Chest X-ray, PA view. Patient: 65 years old, sex M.
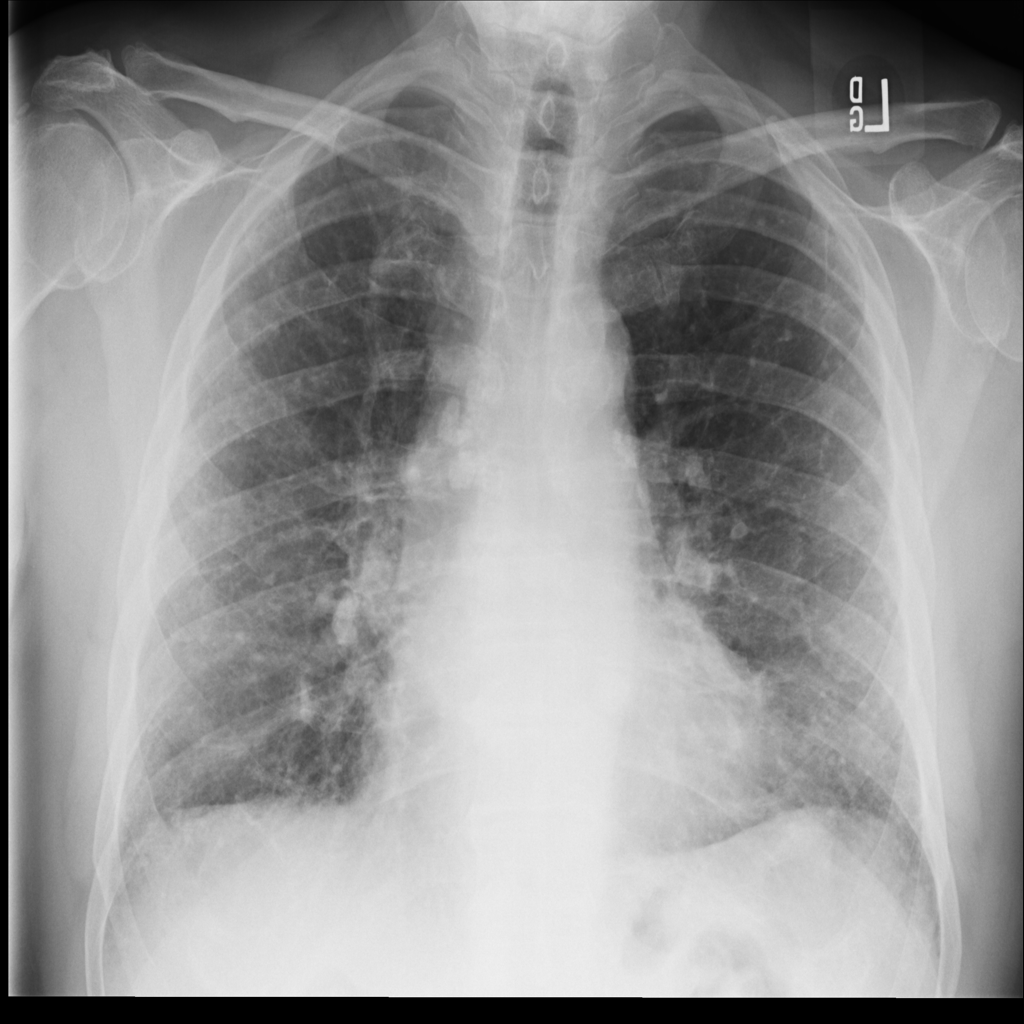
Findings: Infiltration, Nodule